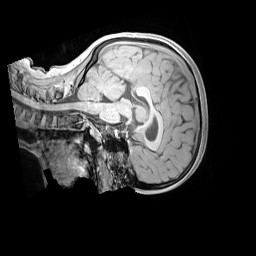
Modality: MP2RAGE
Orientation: sagittal
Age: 9
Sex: female
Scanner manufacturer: siemens
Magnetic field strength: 3 T
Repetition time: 4 s
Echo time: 0.00303 s